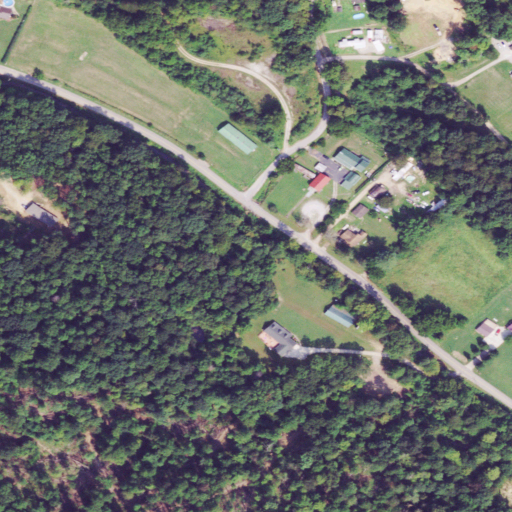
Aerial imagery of valley in Ohio named Bellamy Hollow containing deciduous forest, open development, pasture, low intensity development, mixed forest, and medium intensity development